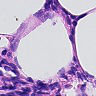
Metastatic tissue present: no